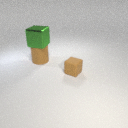
large green metal cube above large brown rubber cylinder